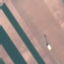
Land use / land cover: AnnualCrop